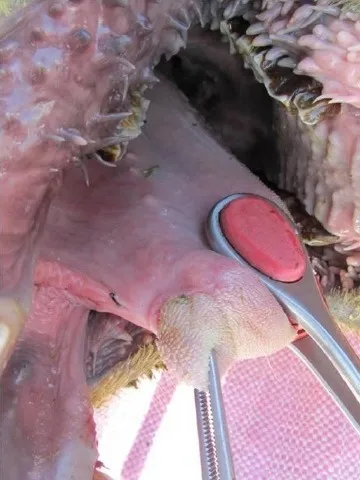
Lateral view of oral cavity with ankyloglossia.
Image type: radiology (ct)